Aerial crown-view tile of a tropical tree (Barro Colorado Island, Panama), acquired 20240716:
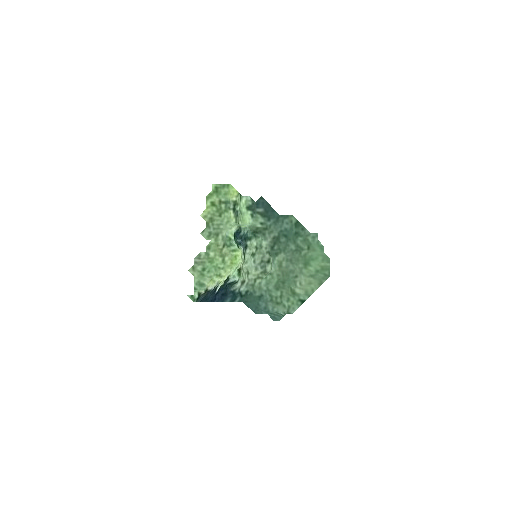
Species: Nectandra lineata
GBIF accepted scientific name: Nectandra lineata
Crown area: 19.266 m²